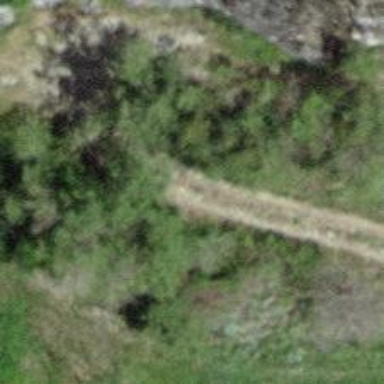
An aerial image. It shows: Unpaved track with grade 3 surface.